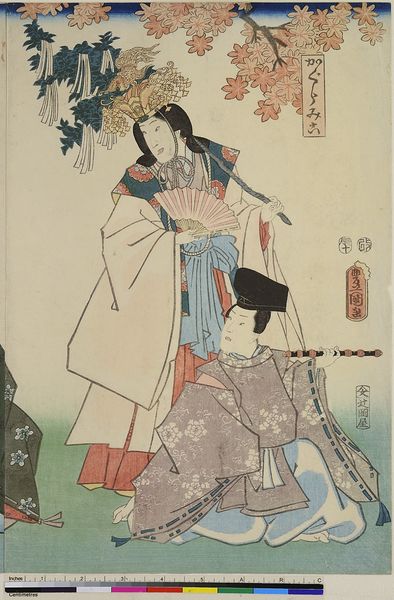
Titel: Die Schauspieler Iwai Kumesaburo III als Kaguramiko und Kataoka Gado III als Gesicht hinten, Yatsuyotaka
Künstler: Utagawa Kunisada
Standort: Hamburg
Institution: Museum für Kunst und Gewerbe Hamburg
Schlagwörter: theater, holzschnitt, maske, druckgraphik, druckgrafik, trommel, zeit, schauspieler, farbholzschnitt, schauspielerin, kabuki, edo, reproduktionen, handtrommel, druckerzeugnisse, theateraufführung, ukiyo